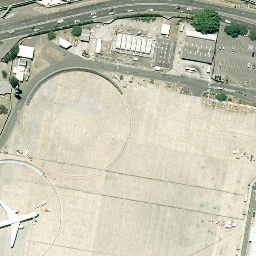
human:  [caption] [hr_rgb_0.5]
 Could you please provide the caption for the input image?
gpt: There is an airplane in the airport .

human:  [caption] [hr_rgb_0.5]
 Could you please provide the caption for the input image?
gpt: A white airplane is parked on the ariport while a road passed by .

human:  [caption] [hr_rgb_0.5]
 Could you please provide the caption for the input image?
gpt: A white airplane is parked on the airport .

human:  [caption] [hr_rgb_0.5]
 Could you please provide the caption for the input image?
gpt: There is a white airplane parked on the airport and some luggage cars beside .

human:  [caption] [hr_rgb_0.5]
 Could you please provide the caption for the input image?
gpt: A white airplane is parked on the airport while some luggage cars beside .